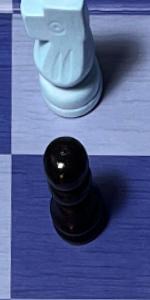
Label: Pawn_Black